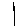
Label: line